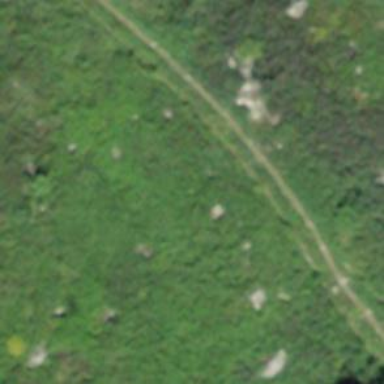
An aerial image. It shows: Track road with grade3 tracktype.